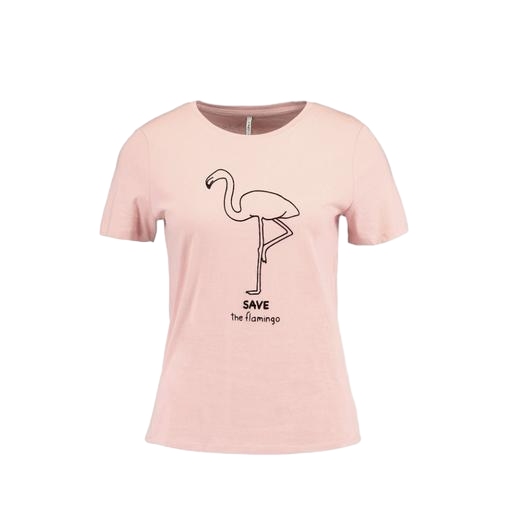
pink woman's tee, black être cécile flamingo print t-shirt, pink women's 4 eva tshirt, white background